Question: I have a problem with AutoLayout which is causing me a real headache. I have a scrollview & container view set up in a .xib using Autolayout. I need to dynamically add subviews to the container view and am trying to get them to play nice with Auto Layout. This is not going well...
Here is a picture of what I am trying to accomplish:

So the and are set up in a xib already with autolayout and view 1-3 I am trying to add programatically. My first approach was:
'[containerView addConstraints:[NSLayoutConstraint constraintsWithVisualFormat:@"H:|-20-[viewOne]" options:0 metrics:nil views:NSDictionaryOfVariableBindings(viewOne)]]'
which resulted in:
> Unable to simultaneously satisfy constraints.
Probably at least one of the constraints in the following list is one you don't want. Try this: (1) look at each constraint and try to figure out which you don't expect; (2) find the code that added the unwanted constraint or constraints and fix it. (Note: If you're seeing NSAutoresizingMaskLayoutConstraints that you don't understand, refer to the documentation for the UIView property translatesAutoresizingMaskIntoConstraints) '''
(
"<NSLayoutConstraint:0x9d84de0 H:|-(20)-[UIView:0x9d922e0] (Names: '|':UIView:0x9d91fb0 )>",
"<NSAutoresizingMaskLayoutConstraint:0x9d9fe90 h=--& v=--& UIView:0x9d922e0.midX ==>"
)
'''
I have also tried using 'constraintWithItem:attribute:relatedBy:toItem:attribute:multiplier:constant' but am struggling to get it to work the way I want. Am I doing something fundamentally wrong?
Stephen
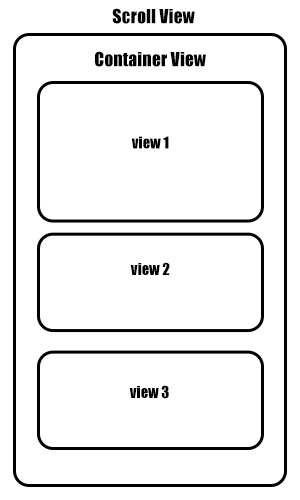
Answer: 1. Make sure all your subviews' translatesAutoresizingMaskIntoConstraints to NO.
2. Make sure don't set frame to your subviews, because AutoLayout is talking about views' relationships not its frame.
3. Make sure you have sufficient constraints that system is not confused.